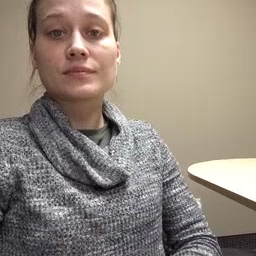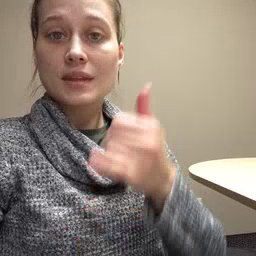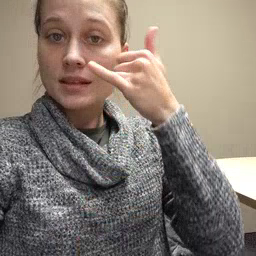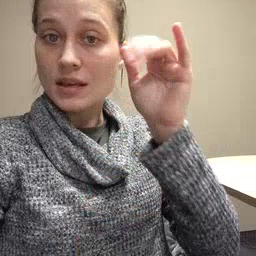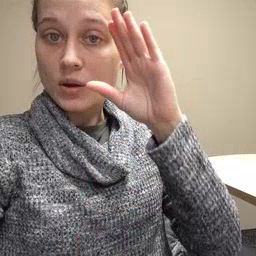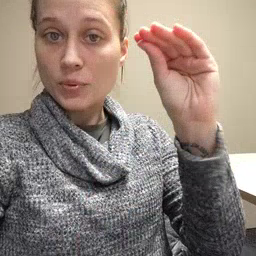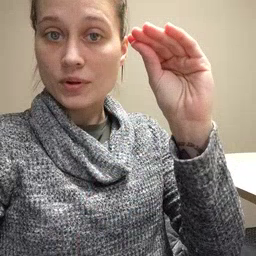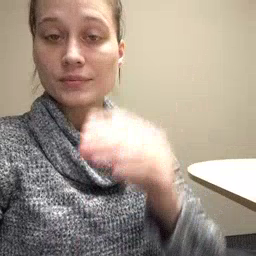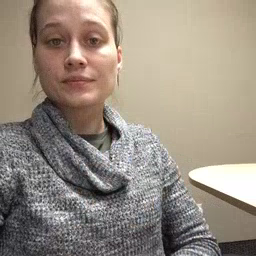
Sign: cowboy